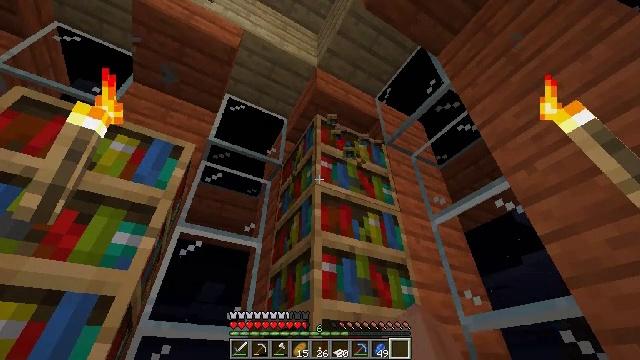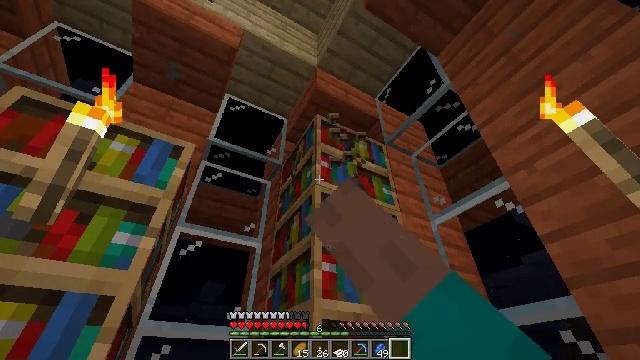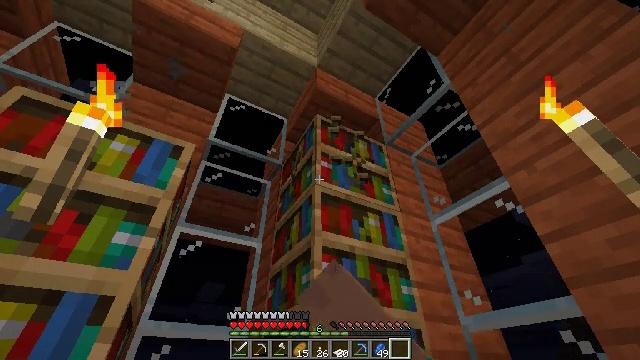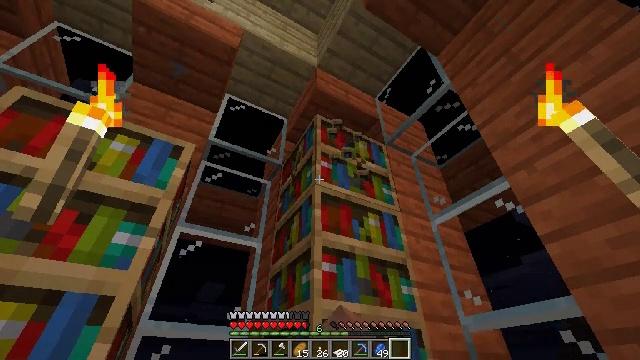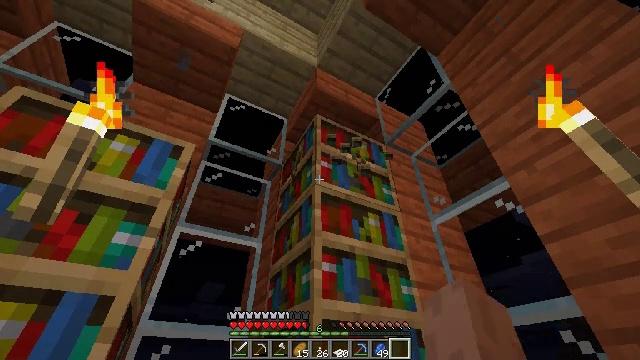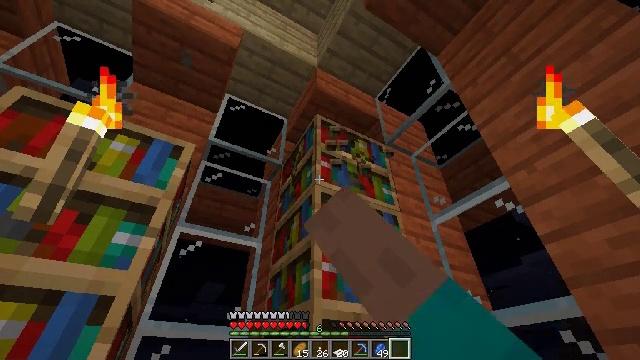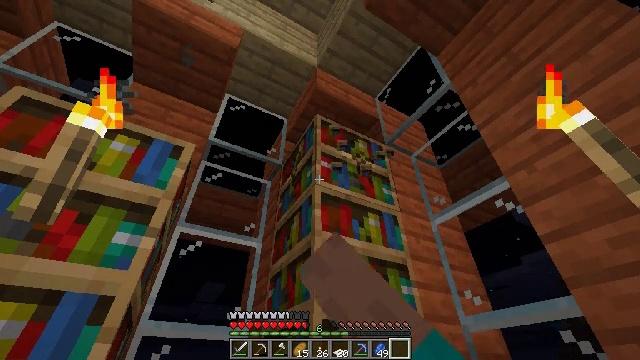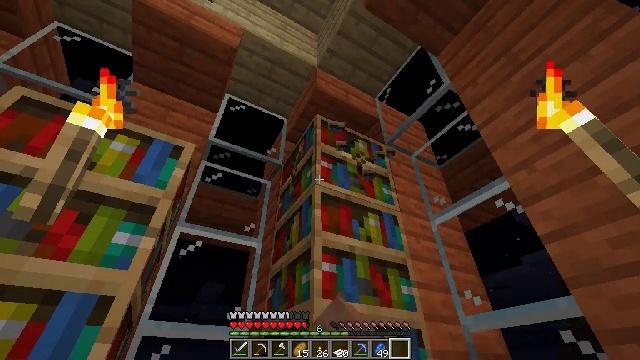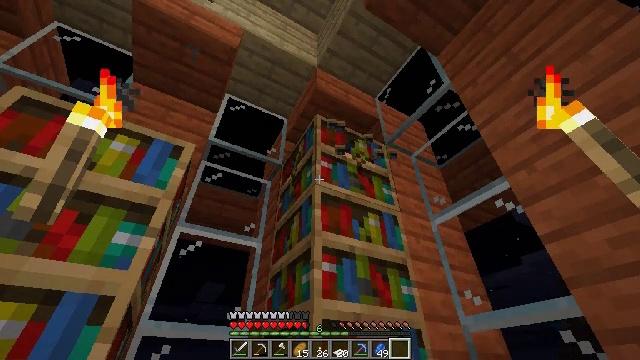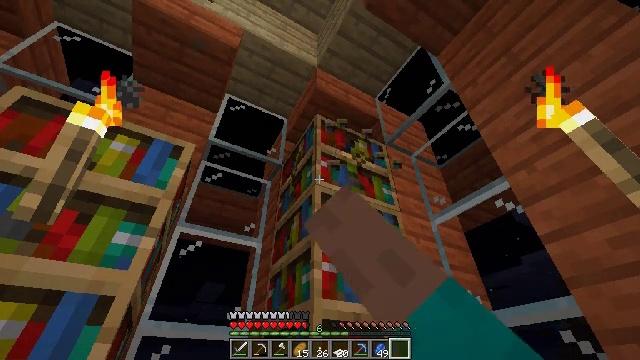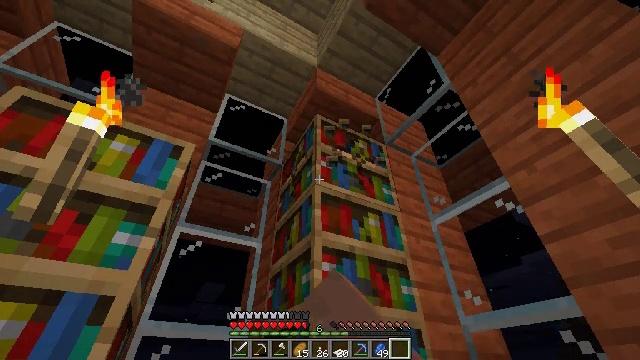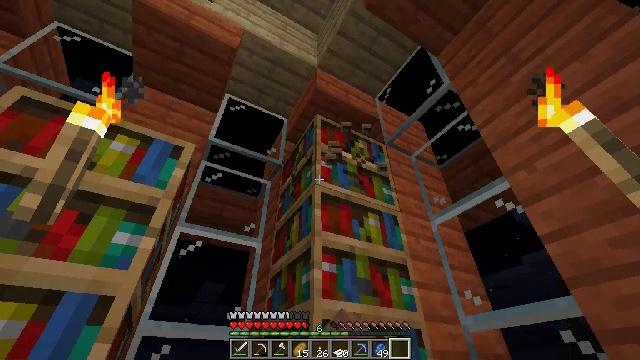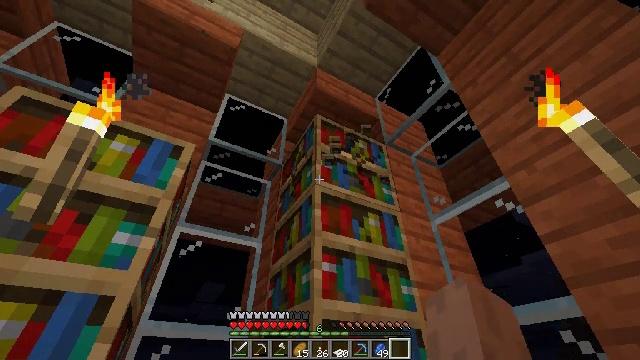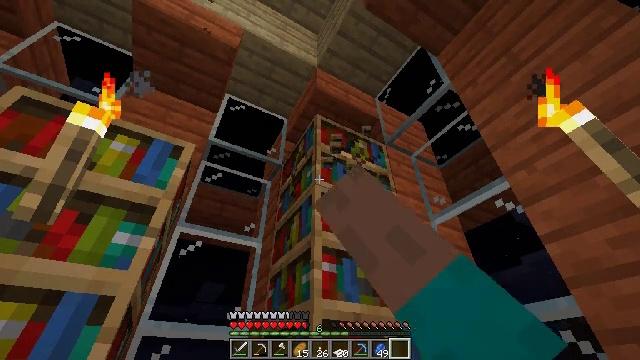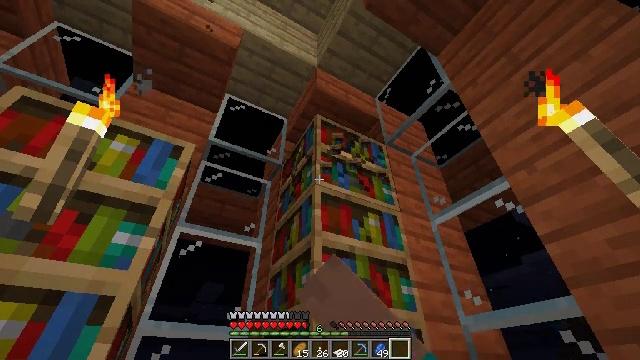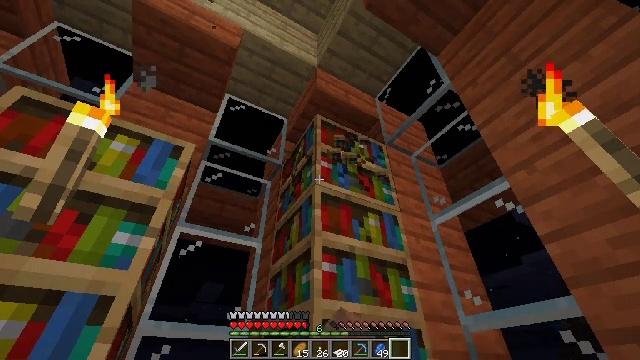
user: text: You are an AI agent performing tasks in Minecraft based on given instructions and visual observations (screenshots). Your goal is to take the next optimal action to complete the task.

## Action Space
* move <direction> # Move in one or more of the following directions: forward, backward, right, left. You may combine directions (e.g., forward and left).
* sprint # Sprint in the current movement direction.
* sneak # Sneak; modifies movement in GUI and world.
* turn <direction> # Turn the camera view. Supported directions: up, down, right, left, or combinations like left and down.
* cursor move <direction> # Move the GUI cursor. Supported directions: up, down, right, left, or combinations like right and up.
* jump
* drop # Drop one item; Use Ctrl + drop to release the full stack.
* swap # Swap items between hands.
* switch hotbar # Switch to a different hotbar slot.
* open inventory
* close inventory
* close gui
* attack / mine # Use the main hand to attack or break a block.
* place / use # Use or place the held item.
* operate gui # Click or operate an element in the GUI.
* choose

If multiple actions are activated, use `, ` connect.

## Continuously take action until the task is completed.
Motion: motion action
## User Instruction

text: Break the bookshelf for books.
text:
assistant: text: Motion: attack / mine
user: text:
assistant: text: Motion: attack / mine
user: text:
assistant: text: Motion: attack / mine
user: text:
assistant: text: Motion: attack / mine
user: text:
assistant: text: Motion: attack / mine
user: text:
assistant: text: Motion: attack / mine
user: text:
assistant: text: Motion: attack / mine
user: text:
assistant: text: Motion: attack / mine
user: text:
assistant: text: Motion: attack / mine
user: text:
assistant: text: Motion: attack / mine
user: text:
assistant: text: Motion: attack / mine
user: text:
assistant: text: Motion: attack / mine
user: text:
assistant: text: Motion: attack / mine
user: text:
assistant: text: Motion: attack / mine
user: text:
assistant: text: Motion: attack / mine
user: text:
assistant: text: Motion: attack / mine
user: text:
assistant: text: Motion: attack / mine
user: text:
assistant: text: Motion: attack / mine
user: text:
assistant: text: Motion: attack / mine
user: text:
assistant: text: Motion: attack / mine
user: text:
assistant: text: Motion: attack / mine
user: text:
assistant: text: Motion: attack / mine
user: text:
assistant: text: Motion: attack / mine
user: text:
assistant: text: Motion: attack / mine
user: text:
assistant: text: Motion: attack / mine
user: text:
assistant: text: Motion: attack / mine
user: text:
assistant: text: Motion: attack / mine
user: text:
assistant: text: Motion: attack / mine
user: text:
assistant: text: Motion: attack / mine
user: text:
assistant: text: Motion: attack / mine